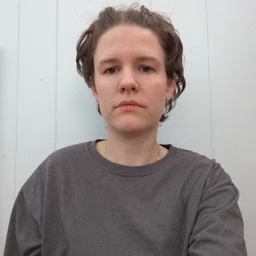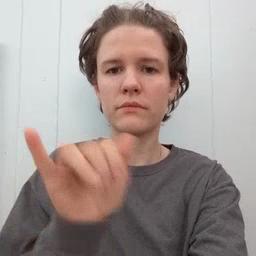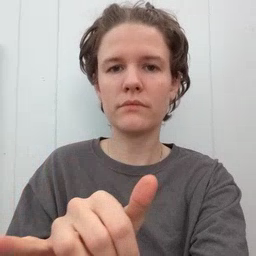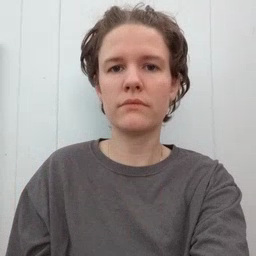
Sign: stay